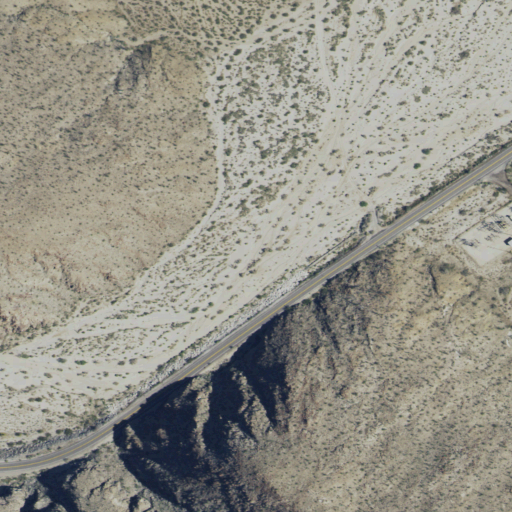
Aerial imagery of valley in California named The Narrows containing barren land, shrub, low intensity development, medium intensity development, open development, and high intensity development